Aerial crown-view tile of a tropical tree (Barro Colorado Island, Panama), acquired 20241014:
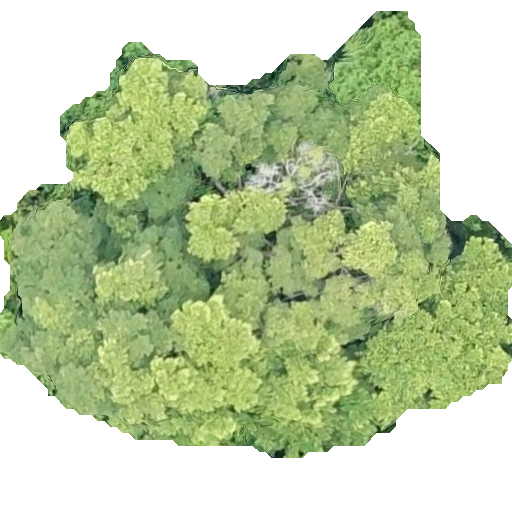
Species: Guapira myrtiflora
GBIF accepted scientific name: Guapira myrtiflora
Crown area: 250.971 m²